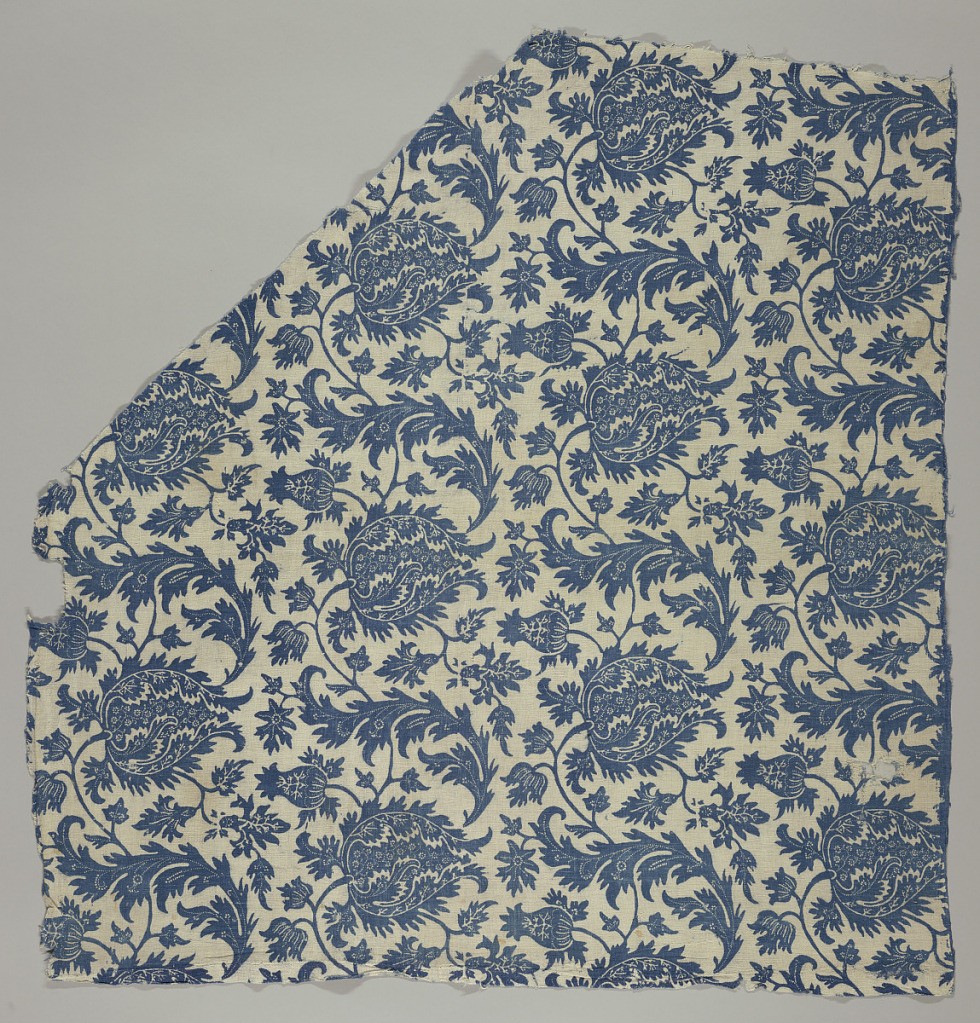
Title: Textile
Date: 18th century
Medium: cotton Technique: resist printed on plain weave
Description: Coarse white cotton printed in blue in a design of scrolling foliage and pomegranate arranged in an allover pattern. Throughout the design is furthur ornamented by small white dots emphasizing the line of growth or providing extra interior decoration. No selvages.